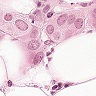
Metastatic tissue present: yes